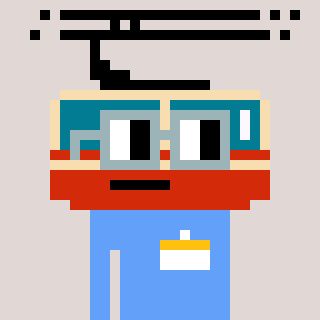
a pixel art character with square dark gray glasses, a tram wagon-shaped head and a blue-colored body on a warm background